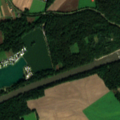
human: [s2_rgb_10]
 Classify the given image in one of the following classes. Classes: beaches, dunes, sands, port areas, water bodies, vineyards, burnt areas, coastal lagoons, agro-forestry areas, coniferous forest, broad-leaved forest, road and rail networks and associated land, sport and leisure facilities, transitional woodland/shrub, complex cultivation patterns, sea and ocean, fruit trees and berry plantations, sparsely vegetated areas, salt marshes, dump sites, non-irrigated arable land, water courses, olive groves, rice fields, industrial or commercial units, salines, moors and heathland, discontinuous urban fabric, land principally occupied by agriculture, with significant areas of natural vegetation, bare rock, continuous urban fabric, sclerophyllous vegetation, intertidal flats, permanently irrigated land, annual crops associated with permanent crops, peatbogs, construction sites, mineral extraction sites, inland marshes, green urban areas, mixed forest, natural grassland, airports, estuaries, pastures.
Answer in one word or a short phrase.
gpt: discontinuous urban fabric, non-irrigated arable land, broad-leaved forest, water courses, water bodies